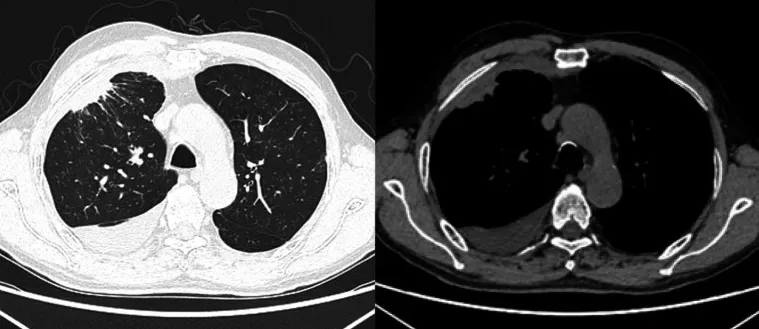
Chest CT on admission: there are patchy lesions observed in the upper lobe of the right lung, in conjunction with a right-sided pleural effusion accompanied by pleural thickening.
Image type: radiology (ct)